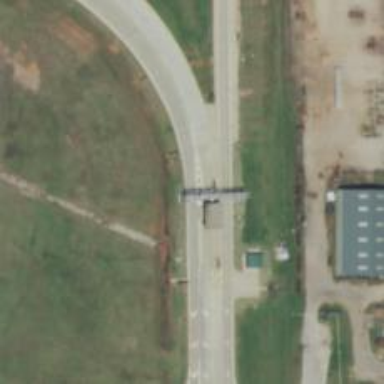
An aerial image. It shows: Toll gantry on the road.